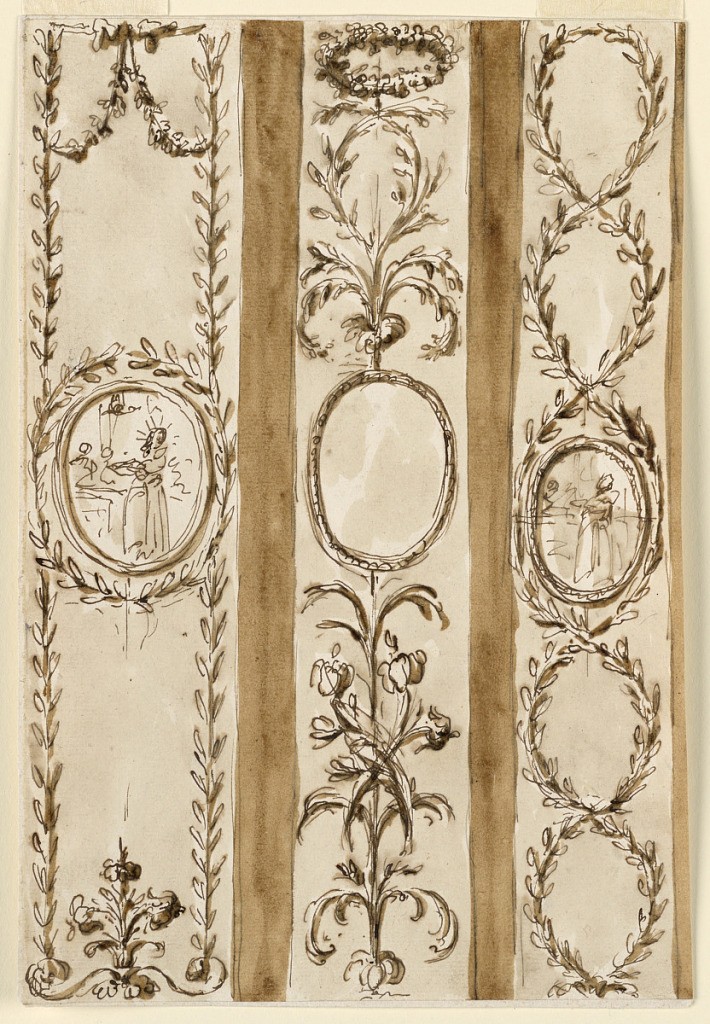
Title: Designs for Decorated Pilasters
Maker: Giuseppe Barberi, Italian, 1746–1809
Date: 1746–1809
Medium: Pen and brown ink, brush and brown wash on off-white laid paper, lined
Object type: Drawing
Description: Designs for Decorated Pilasters.